Field crop: maize
Growth stage: 2
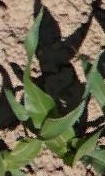
Species: maize